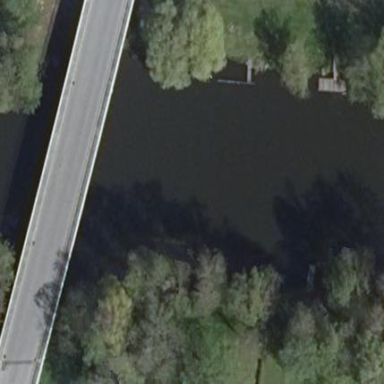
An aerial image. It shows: Man-made bridge.